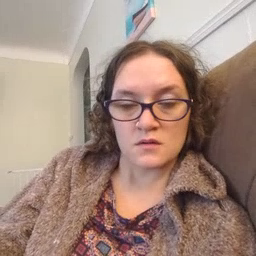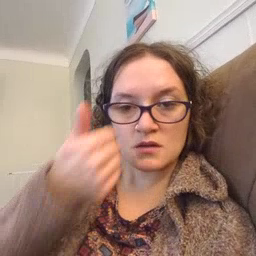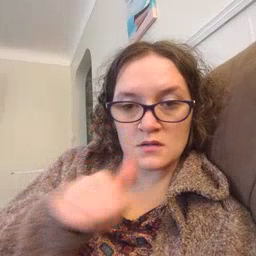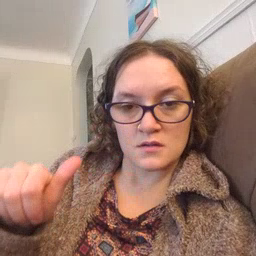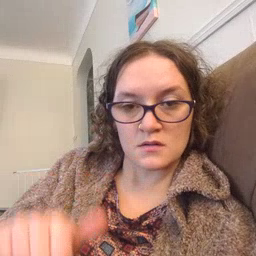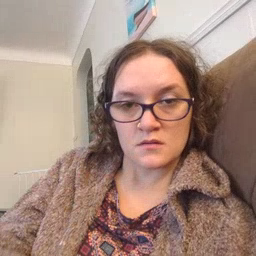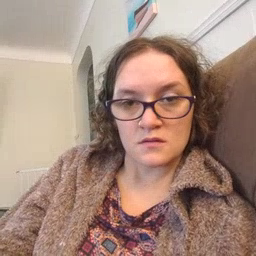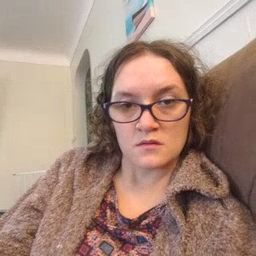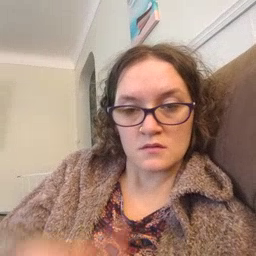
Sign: any